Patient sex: M
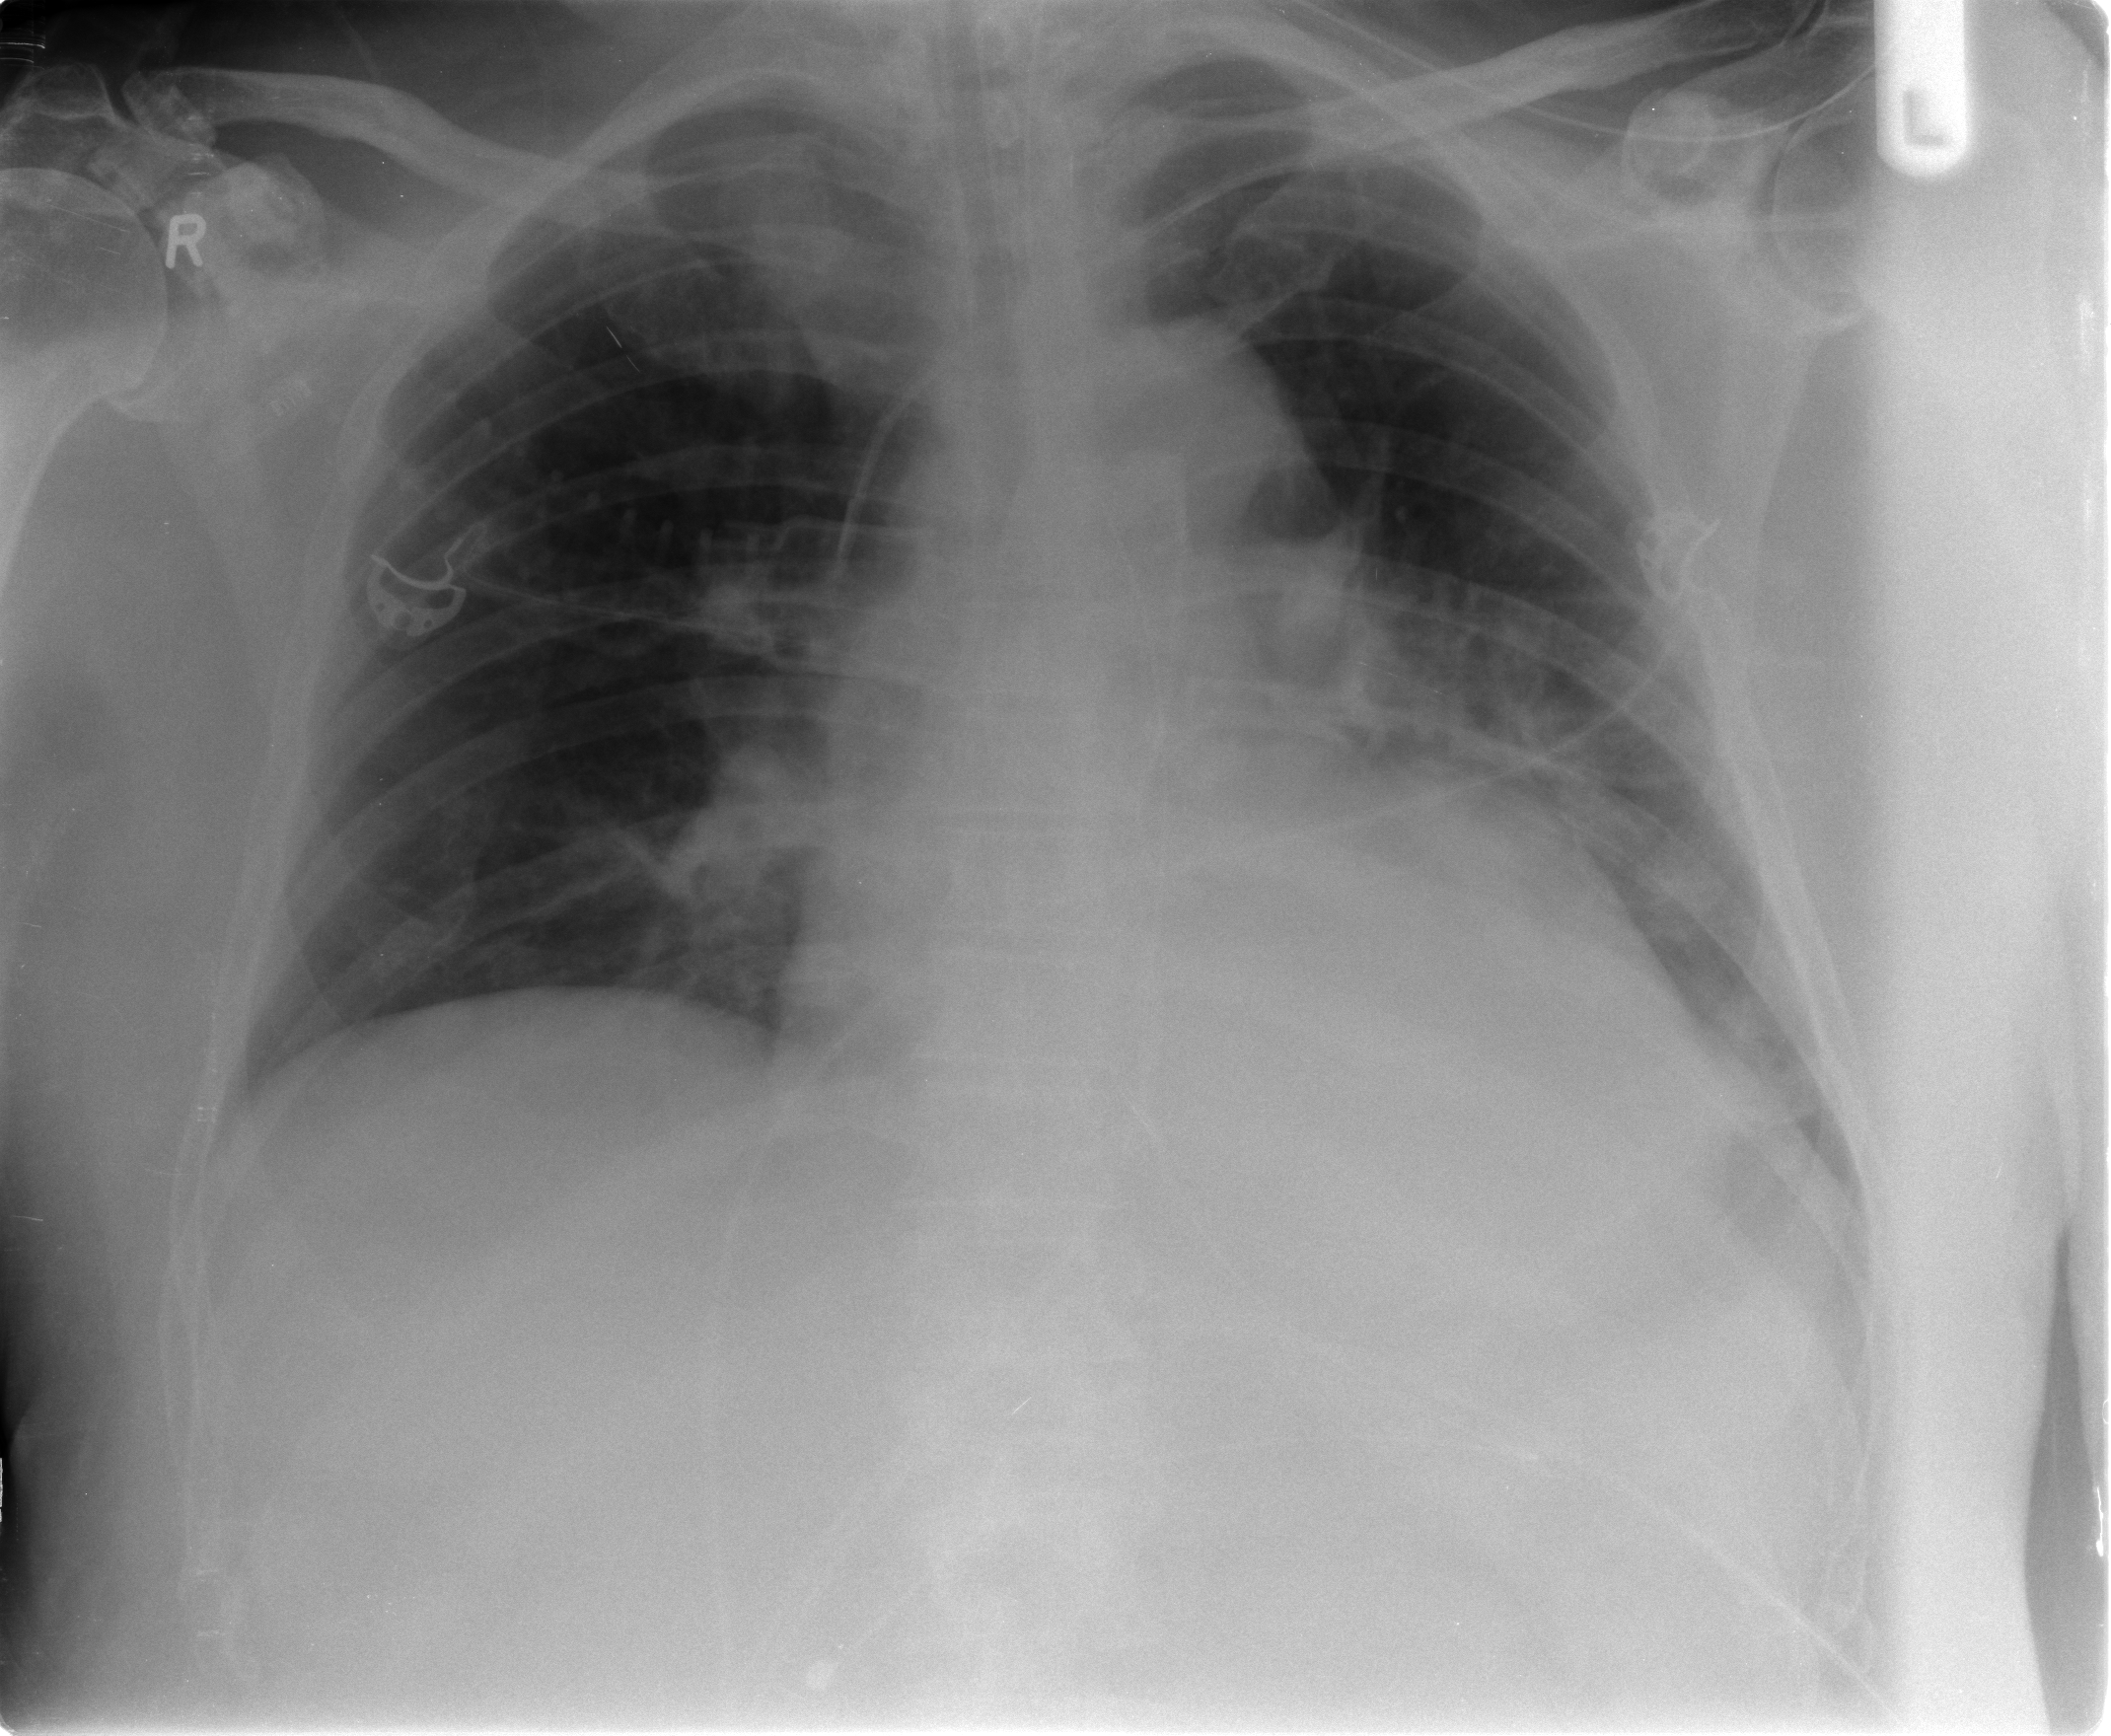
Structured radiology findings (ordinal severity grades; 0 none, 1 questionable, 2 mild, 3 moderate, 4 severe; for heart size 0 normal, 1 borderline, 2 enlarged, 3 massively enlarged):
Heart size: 2
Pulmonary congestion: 2
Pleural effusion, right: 0
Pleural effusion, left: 1
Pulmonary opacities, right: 0
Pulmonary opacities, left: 2
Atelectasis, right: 1
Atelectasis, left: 2